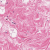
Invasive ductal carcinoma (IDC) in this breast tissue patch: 0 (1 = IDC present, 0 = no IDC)